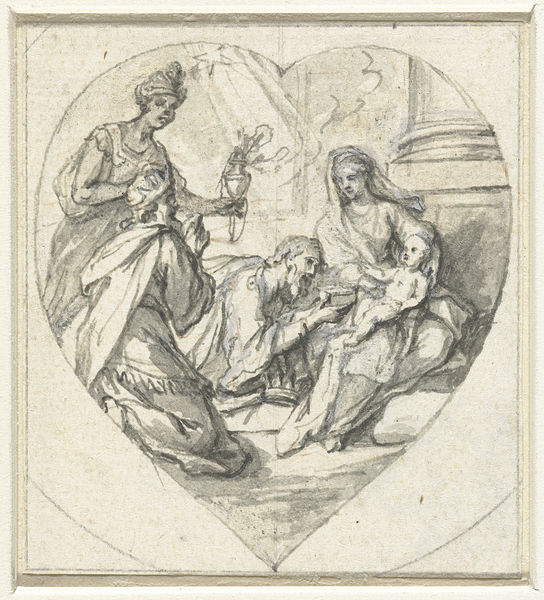
Titel: Aanbidding der koningen
Standort: Amsterdam
Institution: Rijksmuseum
Schlagwörter: frau, säule, zeichnung, krone, baby, column, crown, fringe, king, men, robes, white, women, black, gold, gray, grey, sit, three, woman, flowers, brown, stern, geschenk, jesus, man, child, herz, könige, light, drawing, maria, frame, mother, sketch, beard, cock, herzform, madonna, cape, family, jesuskind, pencil, geschenke, christ, pillar, myrrhe, heilige drei könige, mary, tan, father, pray, star, babz, herzförmig, gift, heart, kneel, infant, hood, jesus christ, birth, heilige 3 könige, crowns, presentation, nativity, gifts, wise men, wise, bray, kings, magi, christan, frankincense, givts, myrrh